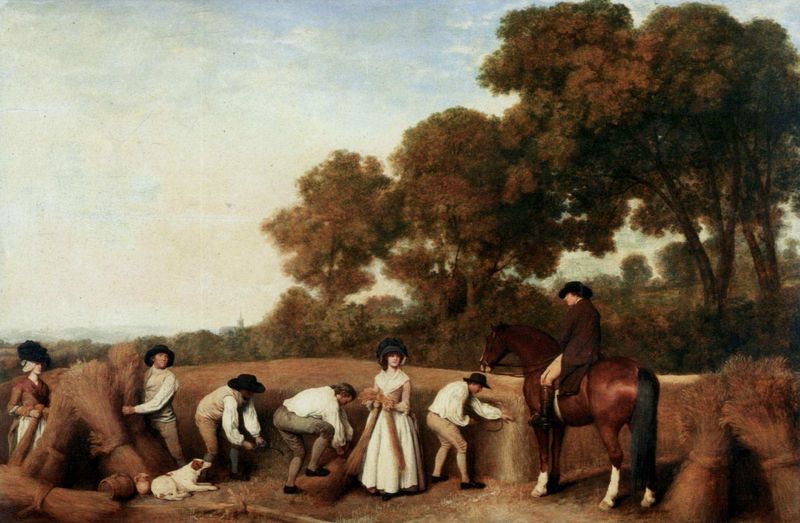
Titel: Bei der Kornernte
Künstler: George Stubbs
Standort: London
Institution: Tate Gallery
Schlagwörter: baum, blau, gemälde, himmel, laub, mann, weiß, wolken, bäume, frauen, grün, kirchturm, landschaft, menschen, ocker, braun, frau, grau, hut, hüte, kleid, männer, schwarz, stroh, szene, dame, gras, hund, hunde, tier, tiere, wiese, beige, herr, niederlande, feld, horizont, hügel, natur, büsche, kirche, sträucher, land, gold, england, wald, arbeit, bauern, genre, landleben, pferd, reiter, turm, schweif, magd, sommer, genrebild, genremalerei, acker, arbeiten, arbeiterinnen, bäuerin, bündel, ernte, feldarbeit, garben, getreide, heu, heuernte, korn, reisig, weizen, dorf, idylle, arbeiter, bauer, besitzer, türme, idyll, feldarbeiter, knechte, sichel, fass, kontrolle, schneiden, ross, spätsommer, stubbs, breugel, adliger, ähren, eichen, binden, fässchen, schäfer, braun grün, knecht, milieu, mägde, heuballen, strohballen, ernten, ährenbündel, aufpasser, garbe, erntehelfer, landschaftsgemälde, strohbündel, aufseher, kontrollieren, frau mann, vorarbeiter, streu, kaufmann, bündeln, landadel, tiermaler, bauern stroh